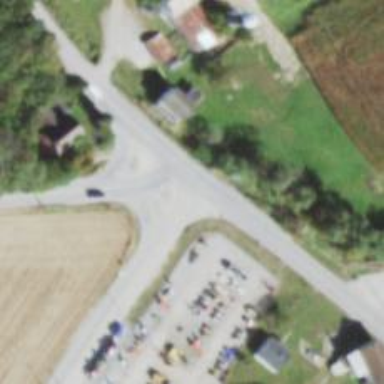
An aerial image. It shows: Stop road.